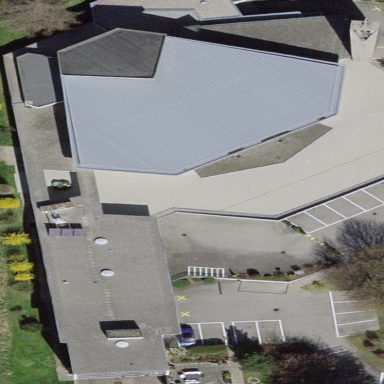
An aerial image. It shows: Beautiful church building.